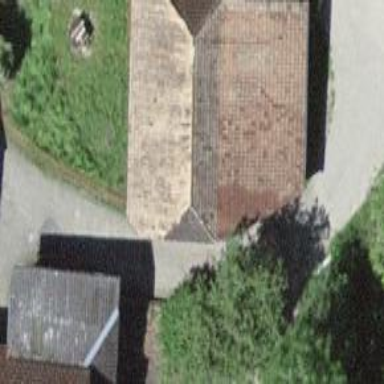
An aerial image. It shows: Rural barn.